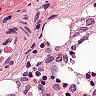
Metastatic tissue present: no